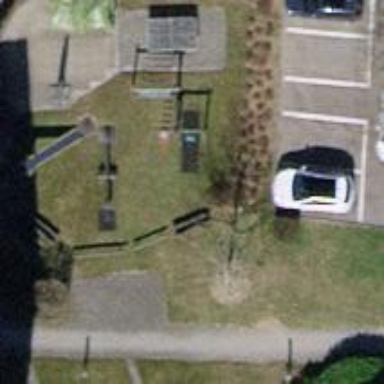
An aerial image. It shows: Playground with swings.